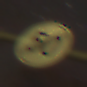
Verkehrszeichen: EndeGeschwindigkeit50
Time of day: Night
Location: Outdoor (Suburban)
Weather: Clear
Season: NotSpecified
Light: Artificial